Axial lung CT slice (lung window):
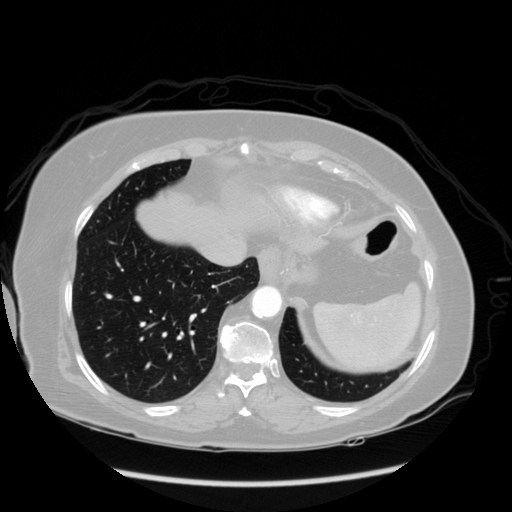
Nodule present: no